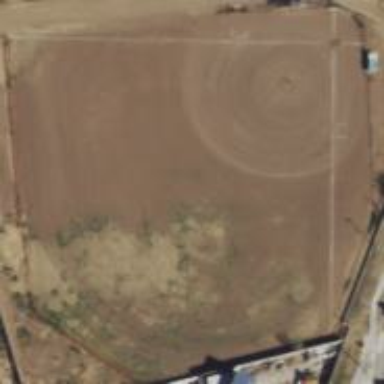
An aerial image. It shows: Sports leisure land popular for baseball activities.